Question: This is a example Price Plan (See image).

Matrix PS15 and Matrix PS20 is a contract plan for mobile phone. Every plan has different point for each phone.
This is what I came up with database design tables. Is this correct?
# Phones
- -
4, iPhone
9, Blackberry
# phone_plan
- - -
1, 4, 6
2, 4, 7
3, 9, 6
4, 9, 7
# plan_packag
- - -
6, Matrix, 15.00
7, Matrix, 20.00
# points
- - - -
1, 4, 6, 6.0
2, 4, 7, 6.6
3, 9, 6, 8.3
4, 9, 7, 9.2
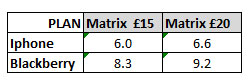
Answer: If you do not need to query on the points independent of the phone or plan, I would suggest you to merge the 'Points' table to merge with the 'Phone Plan' table and make it 'PhonePlanPoint' Table as below
'''
phoneplan_id (P)
phone_id (F)
package_id (F)
point
'''